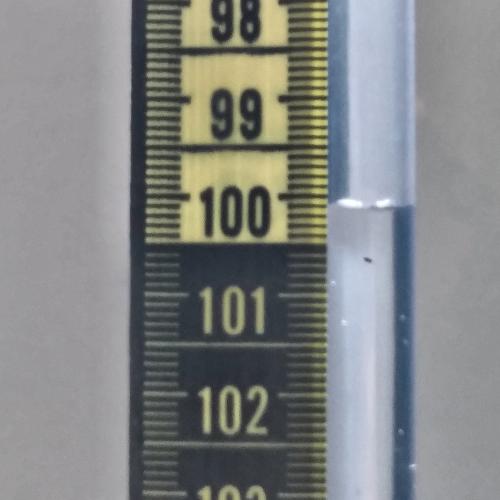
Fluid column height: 100.1 cm